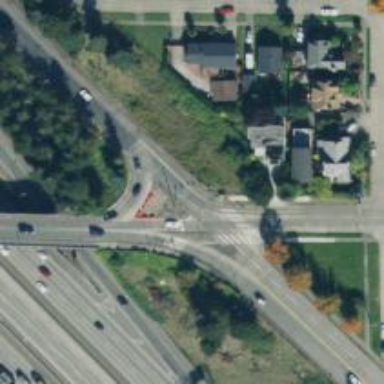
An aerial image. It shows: Footway that serves as traffic island.